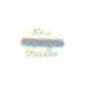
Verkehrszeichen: Zollstelle
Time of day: MorningAfternoon
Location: Outdoor (Nature)
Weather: PartlyCloudy
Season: NotSpecified
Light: Natural